Question: I have designed homepage from cms by calling phtml file there. I am able to see that cms page in default index.php file.
Then, i have created website. I want to display this cms page in home page of my new website(index contorller and index action).
I have tried to display directly phtml file from controller but couldn't succeeded.
I tried <URL>,but it wasn't showing any result.
i want to display phtml file from controller, either directly or by calling cms page.
But not able to do it.
I was able to load phtml file. But it doesn't showing result from only this file(from original file images are not loading but i am looking into it).
It's showing default layout as well.I want to remove default layout and only want to show the file i loaded from code.
loading content from two different files(i guess), I want to remove unwanted content from to and left.

How this can be done ?
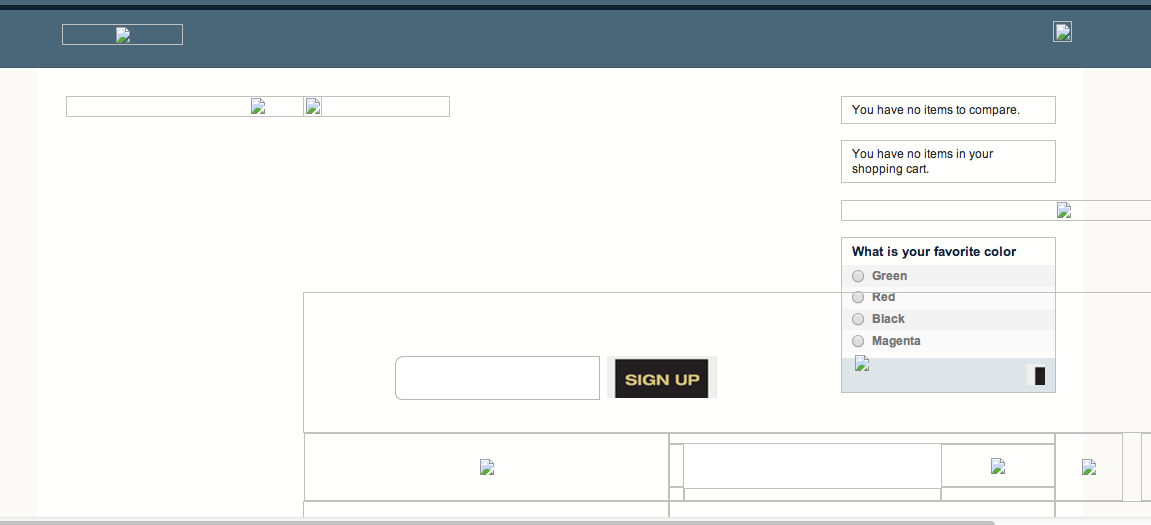
Answer: Hello you will call block into cms page content like below
{{block type='core/template' template='hello.phtml'}} or
Add below code into your controller
'''
$this->loadLayout();
$block = $this->getLayout()->createBlock('Mage_Core_Block_Template','helloworld_index',array('template' => 'helloworld/index.phtml'));
$this->getLayout()->getBlock('content')->append($block);
$this->renderLayout();
'''